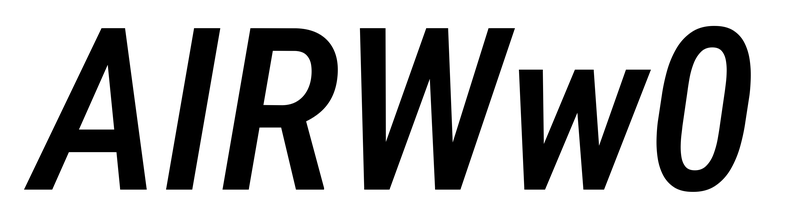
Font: Roboto-Italic_Condensed_Medium_Italic